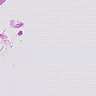
Metastatic tissue present: no